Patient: sex F, age 61
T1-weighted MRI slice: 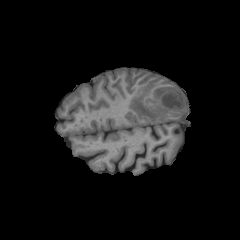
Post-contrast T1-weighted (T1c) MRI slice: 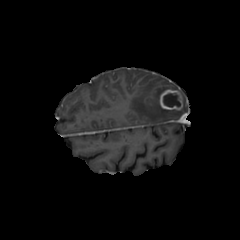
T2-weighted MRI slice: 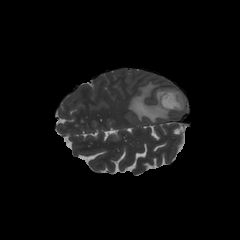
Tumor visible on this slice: yes
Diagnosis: Glioblastoma, IDH-wildtype
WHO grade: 4